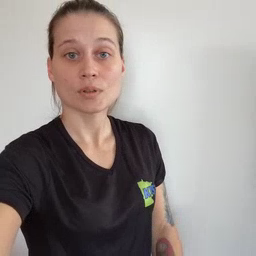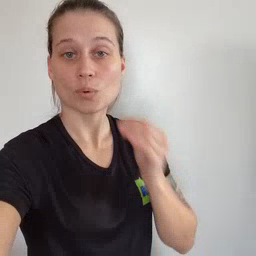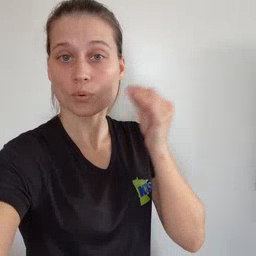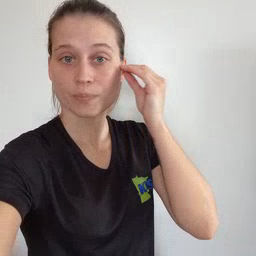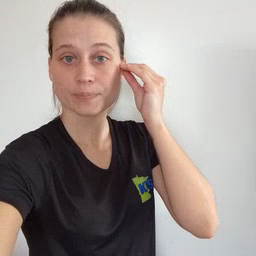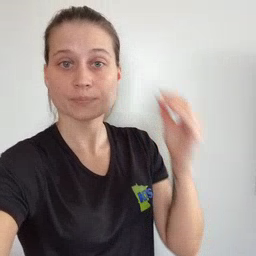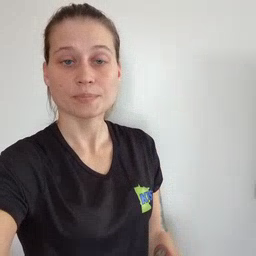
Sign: home